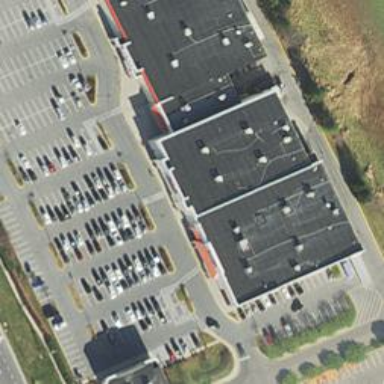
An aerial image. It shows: Retail building.